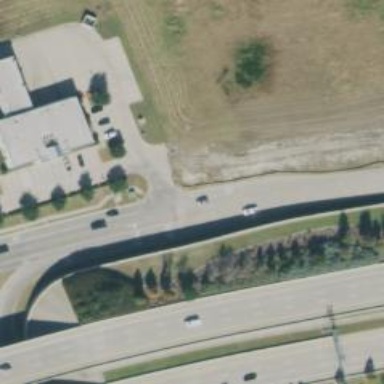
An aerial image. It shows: Secondary road with frontage road alongside.